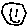
Label: smiley face